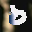
Label: 0